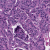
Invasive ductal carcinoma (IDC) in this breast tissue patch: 1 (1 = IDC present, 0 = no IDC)